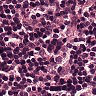
Metastatic tissue present: no